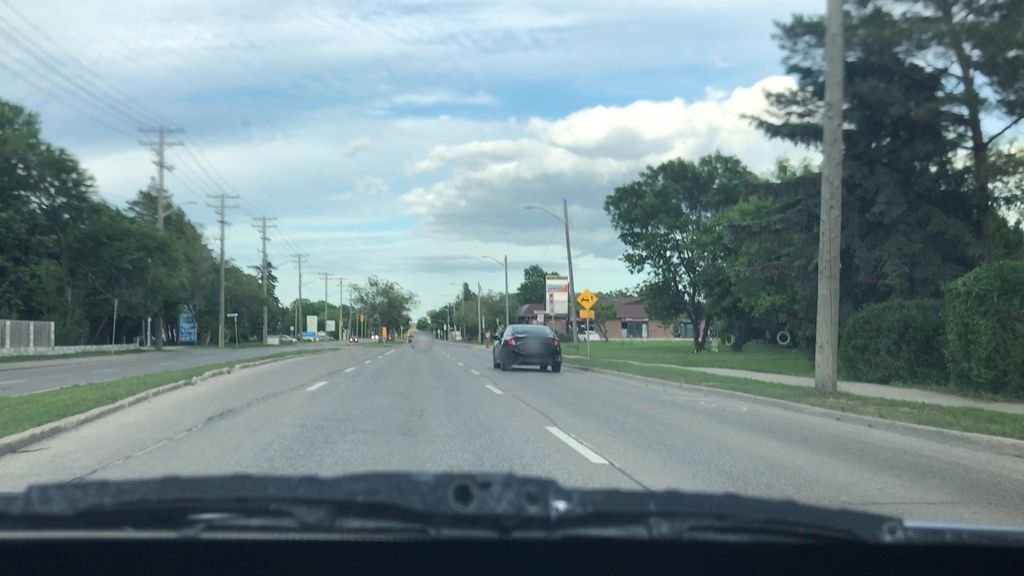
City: winnipeg